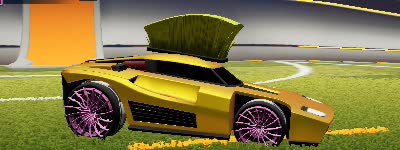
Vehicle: breakout